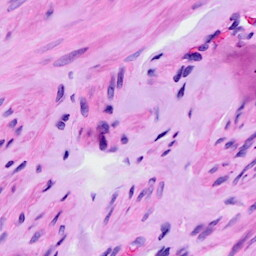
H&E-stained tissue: Ovarian